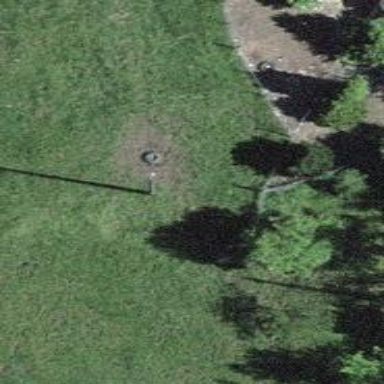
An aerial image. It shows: Minor power line.